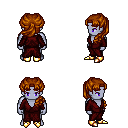
a pixel art fantasy rpg character, male body template, dark elf, purple skin, red robe, gold greaves, brunette princess hairstyle, gold boots, four views (front, back, left, right), 2x2 character sprite sheet, small pixel art, hard edges, no anti-aliasing